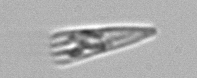
Label: Licmophora